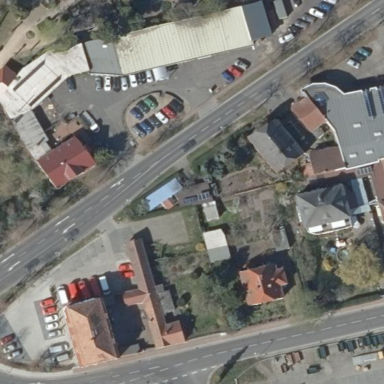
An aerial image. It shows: Car shop.